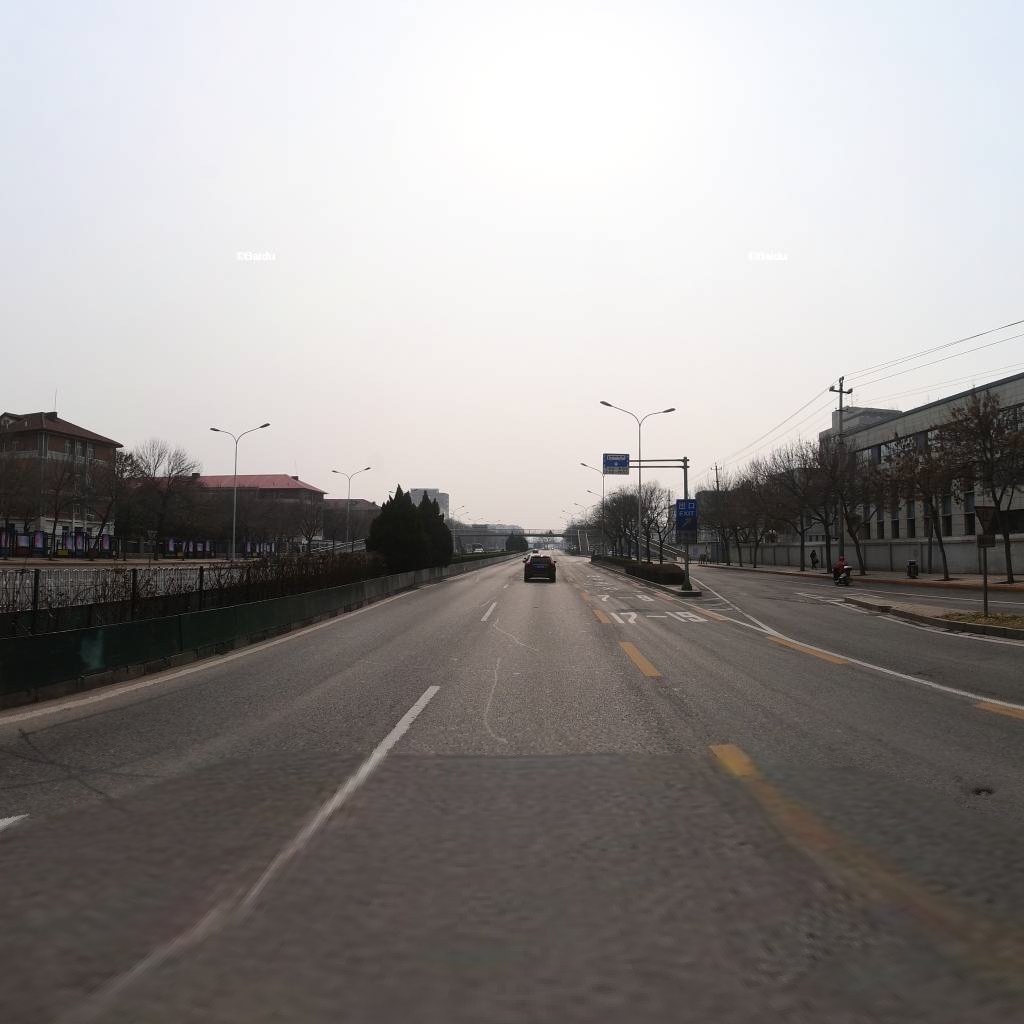
Region: Haidian
Road damage annotations: manhole cover, transverse patch, transverse patch, longitudinal patch, longitudinal patch, longitudinal patch, longitudinal patch